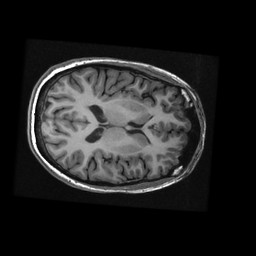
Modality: T1w
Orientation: axial
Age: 23
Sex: female
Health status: healthy
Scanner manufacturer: ge
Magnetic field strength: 3 T
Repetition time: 0.008376 s
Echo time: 0.003108 s